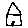
Label: house